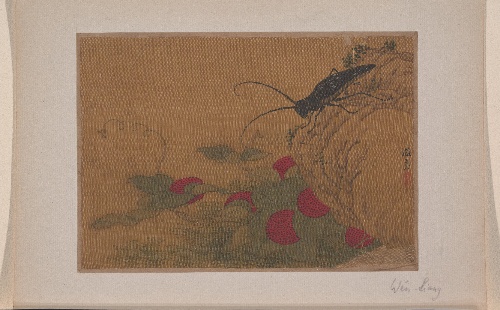
Artist: Wen Liang
Artist bio: Chinese, active 15th century
Date: 15th century
Object type: Album leaf
Classification: Paintings
Medium: Miniature from album of eleven paintings; ink and color on silk
Culture: China
Period: Ming dynasty (?) (1368–1644)
Dimensions: Image: 5 x 6 3/4 in. (12.7 x 17.1 cm)
Department: Asian Art
Credit line: Rogers Fund, 1942
Accession year: 1942
Repository: Metropolitan Museum of Art, New York, NY
Tags: Strawberries|Insects